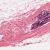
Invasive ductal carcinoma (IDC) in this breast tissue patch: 0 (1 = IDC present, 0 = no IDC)